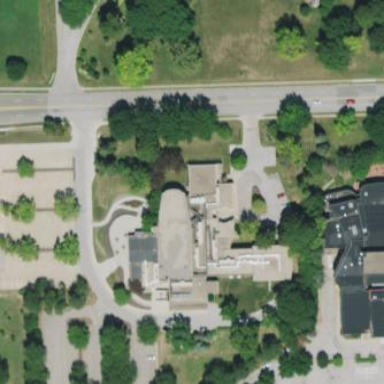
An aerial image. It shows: School building.